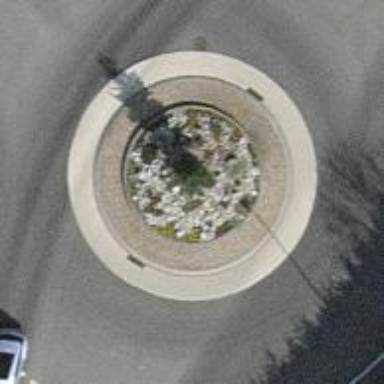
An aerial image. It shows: Secondary road made of asphalt leading to roundabout.